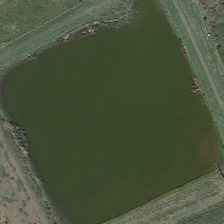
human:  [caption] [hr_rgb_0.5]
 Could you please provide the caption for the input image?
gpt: it is lawn and land .

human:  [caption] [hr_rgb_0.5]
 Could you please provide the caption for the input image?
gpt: green meadows are around a green light green pond .

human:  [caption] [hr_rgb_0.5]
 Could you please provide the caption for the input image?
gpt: green meadows are around a green light green pond .

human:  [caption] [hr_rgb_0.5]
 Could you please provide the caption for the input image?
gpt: it is green lawn and brown land .

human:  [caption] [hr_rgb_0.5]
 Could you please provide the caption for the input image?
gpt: it is lawn and land .